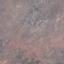
Land use / land cover class: HerbaceousVegetation